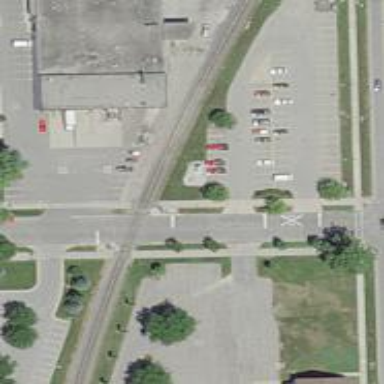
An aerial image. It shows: Railway crossing.